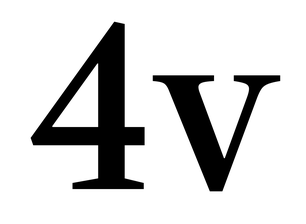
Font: LibreCaslonText_Medium